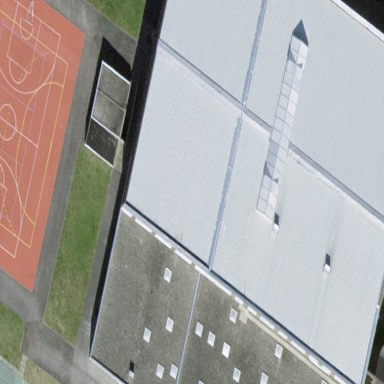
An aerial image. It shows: Building that is sports hall.